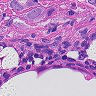
Metastatic tissue present: yes